Question: I'm trying to re-symbolize my project in instruments since it's not showing functions name under TimeProfiler. But I'm not able to find my App under the dSYM Locations.

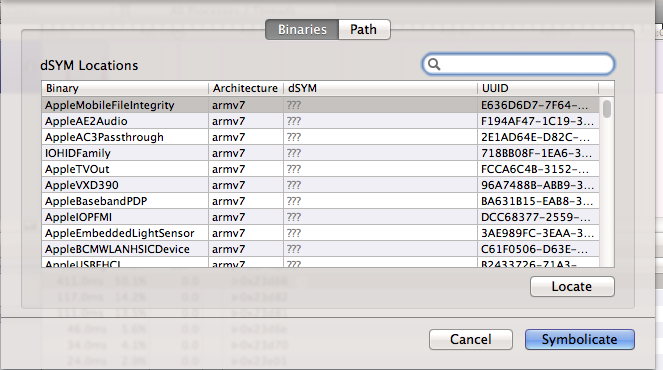
Answer: I don't know why, but for some reason the profiling schema under xcode had 'release' config instead of 'debug'!! changing that back to debug solved the problem.